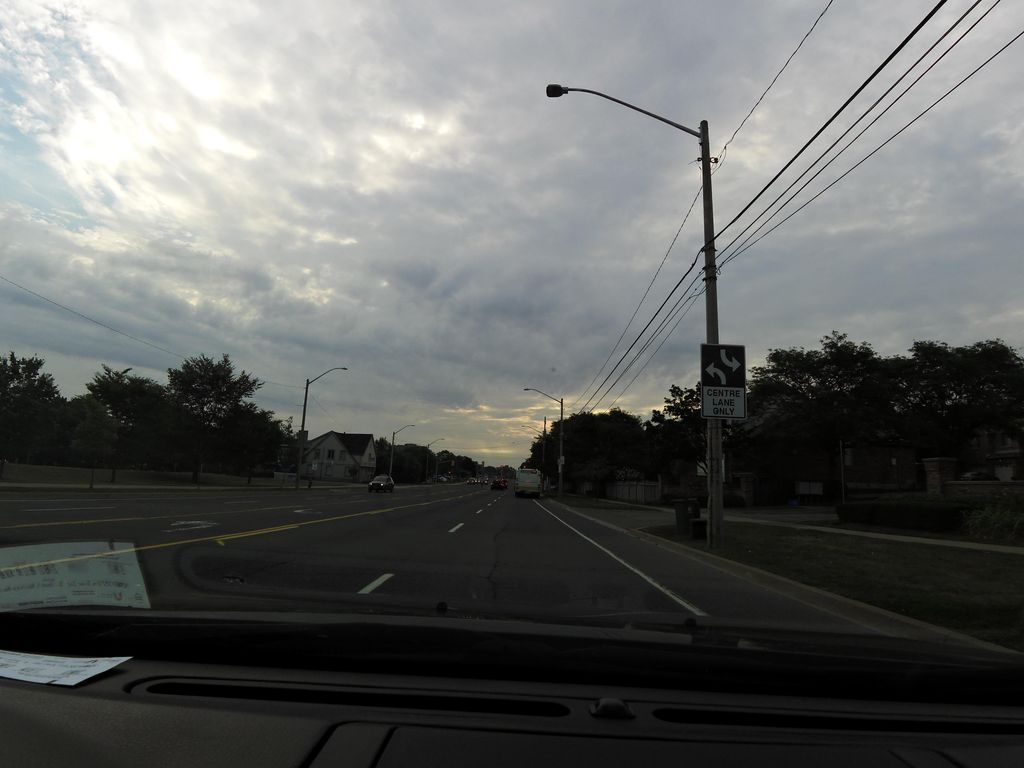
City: hamilton